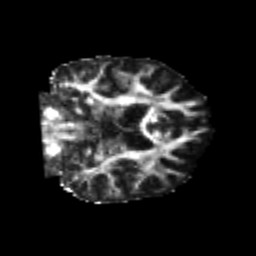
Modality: FA
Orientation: coronal
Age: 22
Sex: female
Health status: healthy
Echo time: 0.074 s